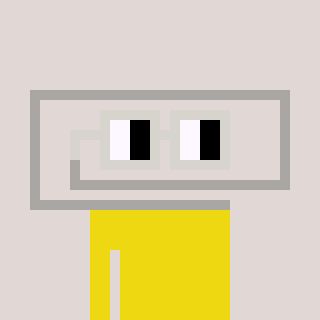
a pixel art character with square light gray glasses, a paperclip-shaped head and a yellow-colored body on a warm background